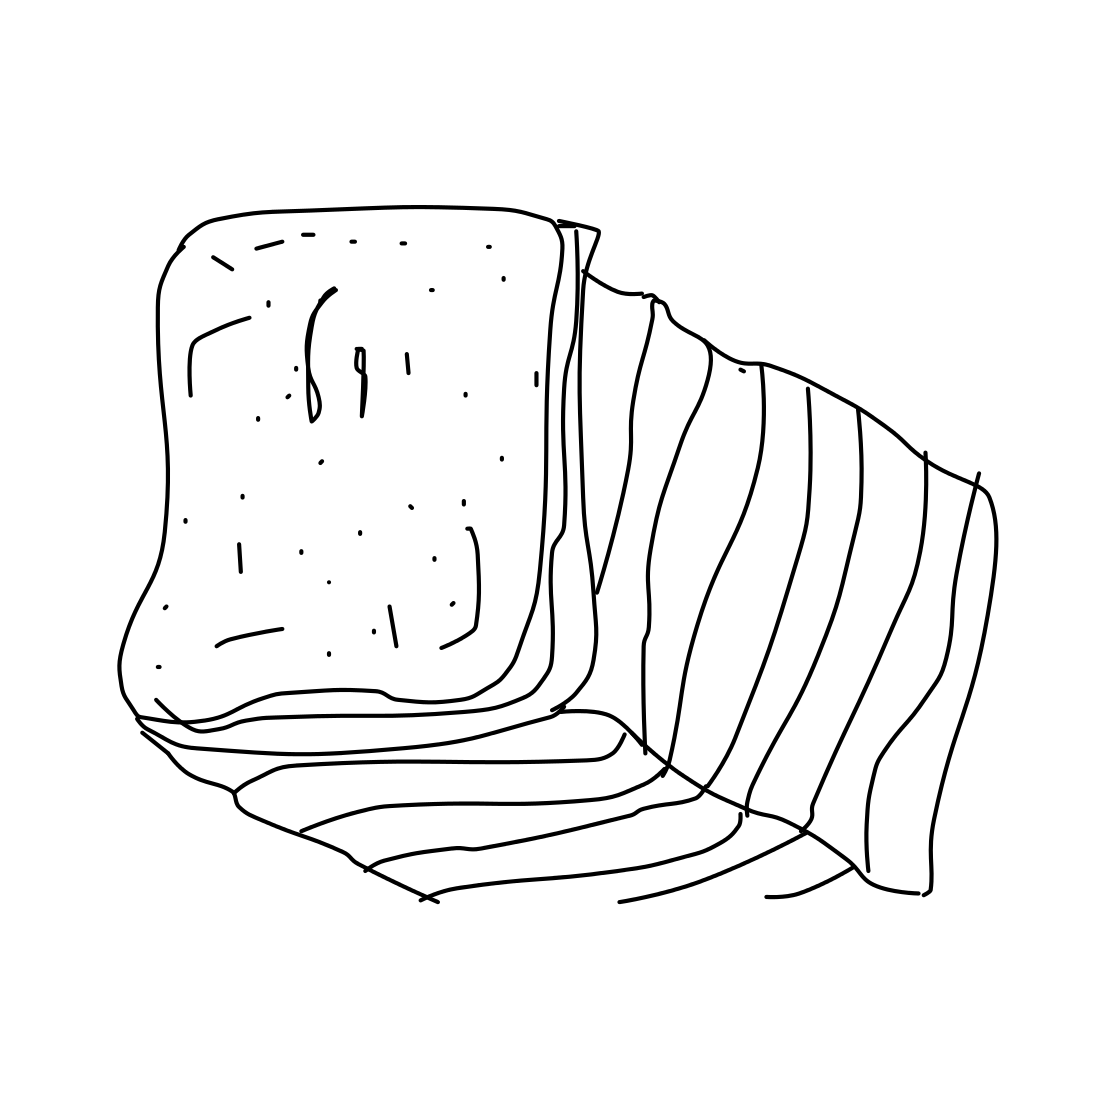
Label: bread